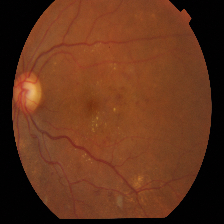
Diabetic retinopathy grade: Proliferative DR